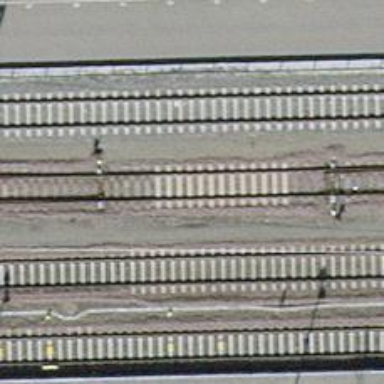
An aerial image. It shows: Railway switch.